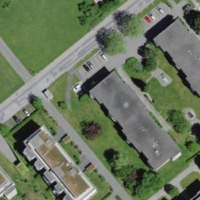
EUNIS habitat code: 54
Species observed at this site:
Regulus regulus
Eupsilia transversa